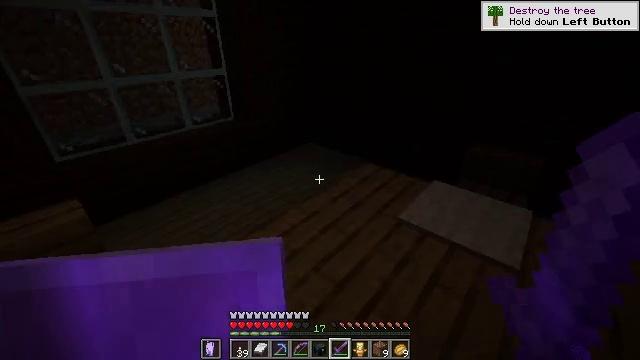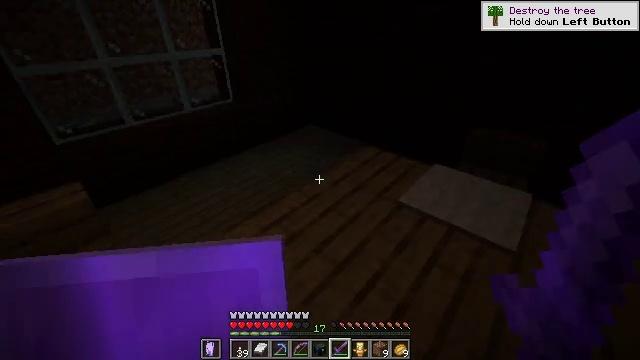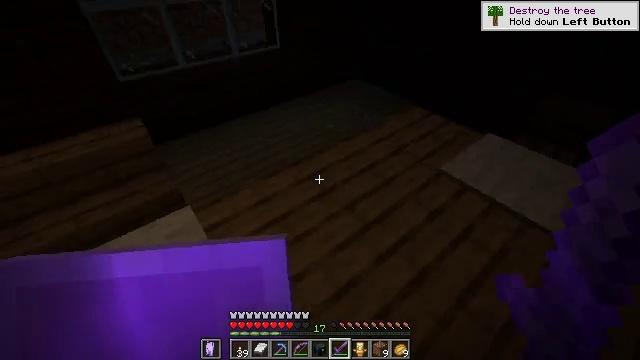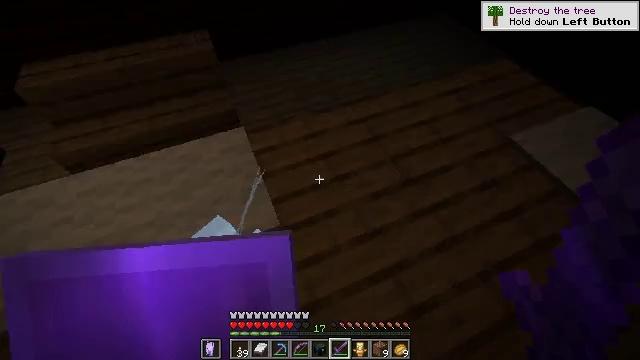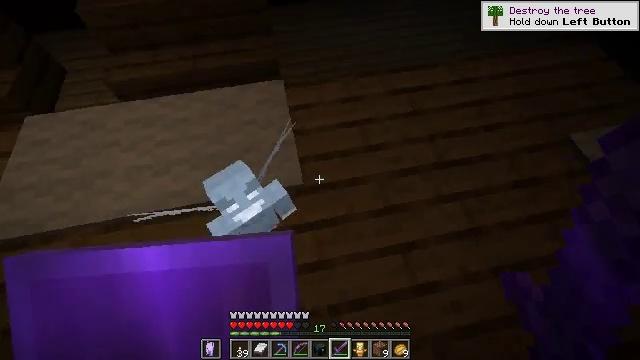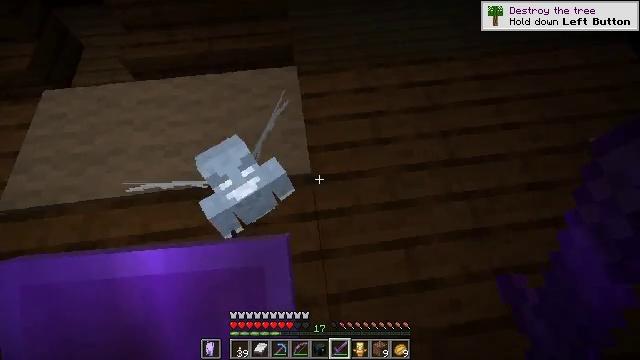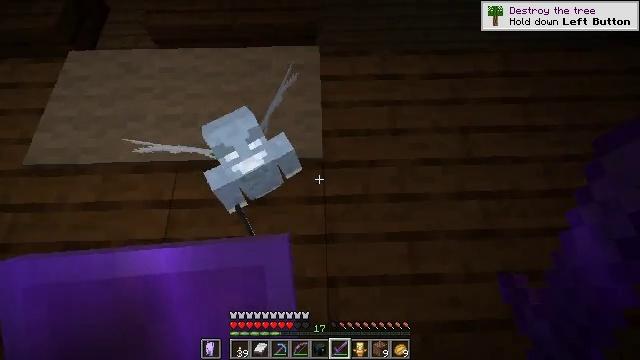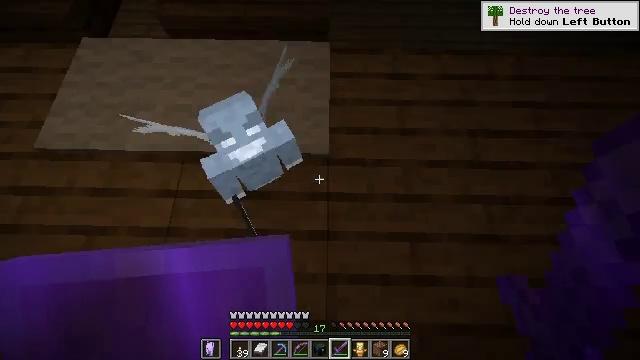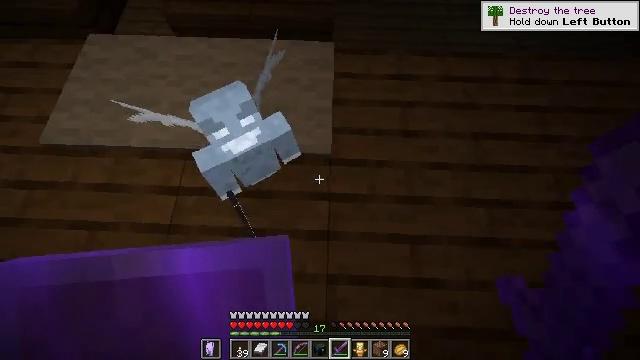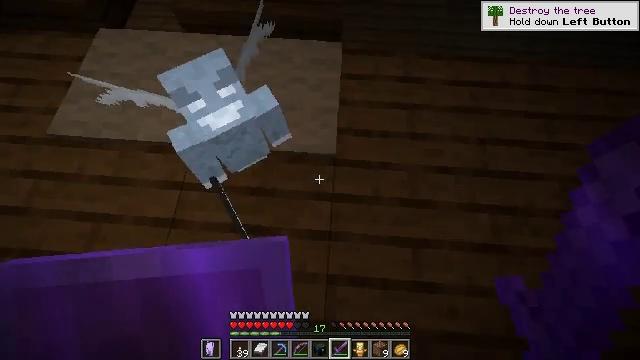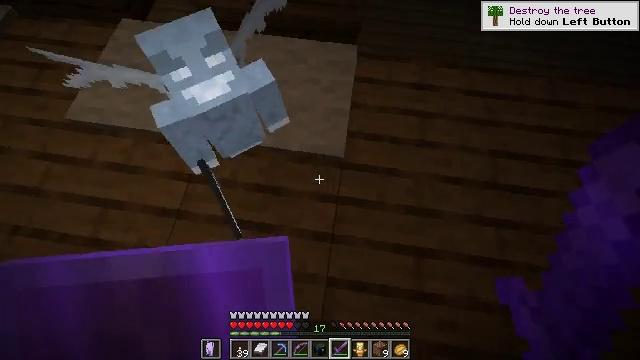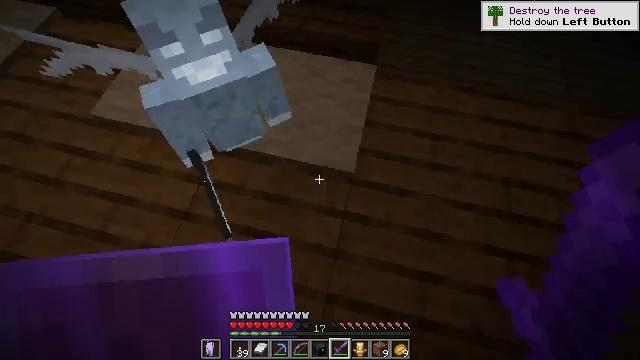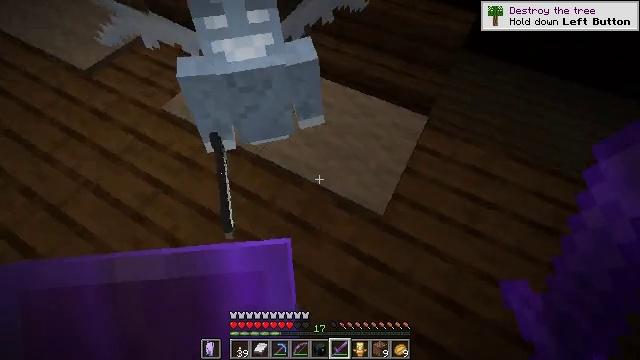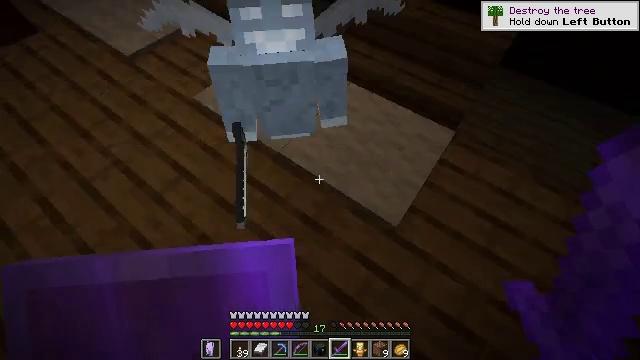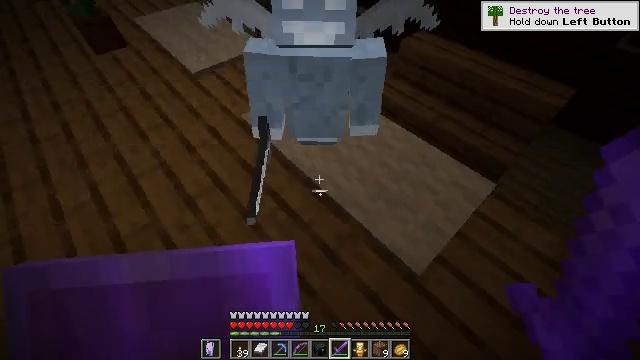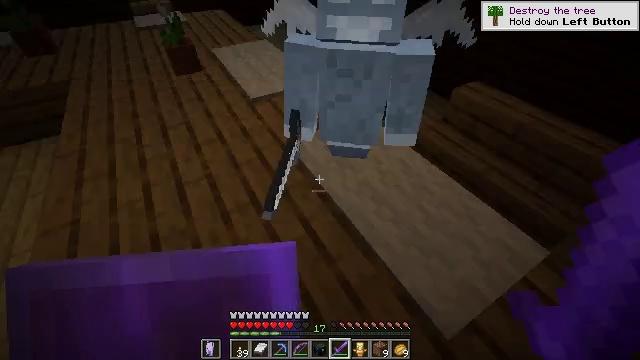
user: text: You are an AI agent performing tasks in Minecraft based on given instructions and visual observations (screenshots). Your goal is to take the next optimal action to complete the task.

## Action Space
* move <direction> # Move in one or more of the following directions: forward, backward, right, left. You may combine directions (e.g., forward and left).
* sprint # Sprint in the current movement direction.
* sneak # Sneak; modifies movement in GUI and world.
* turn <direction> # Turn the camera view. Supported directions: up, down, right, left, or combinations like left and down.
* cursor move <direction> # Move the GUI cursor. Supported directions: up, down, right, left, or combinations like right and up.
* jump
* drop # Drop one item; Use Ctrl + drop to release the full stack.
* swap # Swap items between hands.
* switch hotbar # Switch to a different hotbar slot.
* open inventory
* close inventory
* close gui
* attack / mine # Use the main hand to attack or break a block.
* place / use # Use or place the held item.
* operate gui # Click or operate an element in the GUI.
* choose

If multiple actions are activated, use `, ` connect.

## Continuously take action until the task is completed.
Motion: motion action
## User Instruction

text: Destroy the summoned mob.
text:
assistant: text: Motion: turn down
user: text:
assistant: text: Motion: turn left and down
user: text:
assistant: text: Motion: turn left and down
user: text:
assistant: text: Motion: turn left and down
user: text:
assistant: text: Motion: turn left and down
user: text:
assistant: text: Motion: turn left and down
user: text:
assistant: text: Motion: turn left
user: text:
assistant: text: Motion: turn left
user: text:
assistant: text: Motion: turn left
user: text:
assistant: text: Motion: turn left
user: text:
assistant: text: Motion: turn left and up
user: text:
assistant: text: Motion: turn left and up
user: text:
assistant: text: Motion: turn left
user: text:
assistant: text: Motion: turn left and up
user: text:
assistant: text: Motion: turn left and up, attack / mine
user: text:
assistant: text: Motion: turn left, attack / mine
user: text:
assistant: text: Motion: turn left and up, attack / mine
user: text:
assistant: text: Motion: turn left and up
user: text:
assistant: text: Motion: turn right and up, attack / mine
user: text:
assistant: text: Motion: attack / mine